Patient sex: M
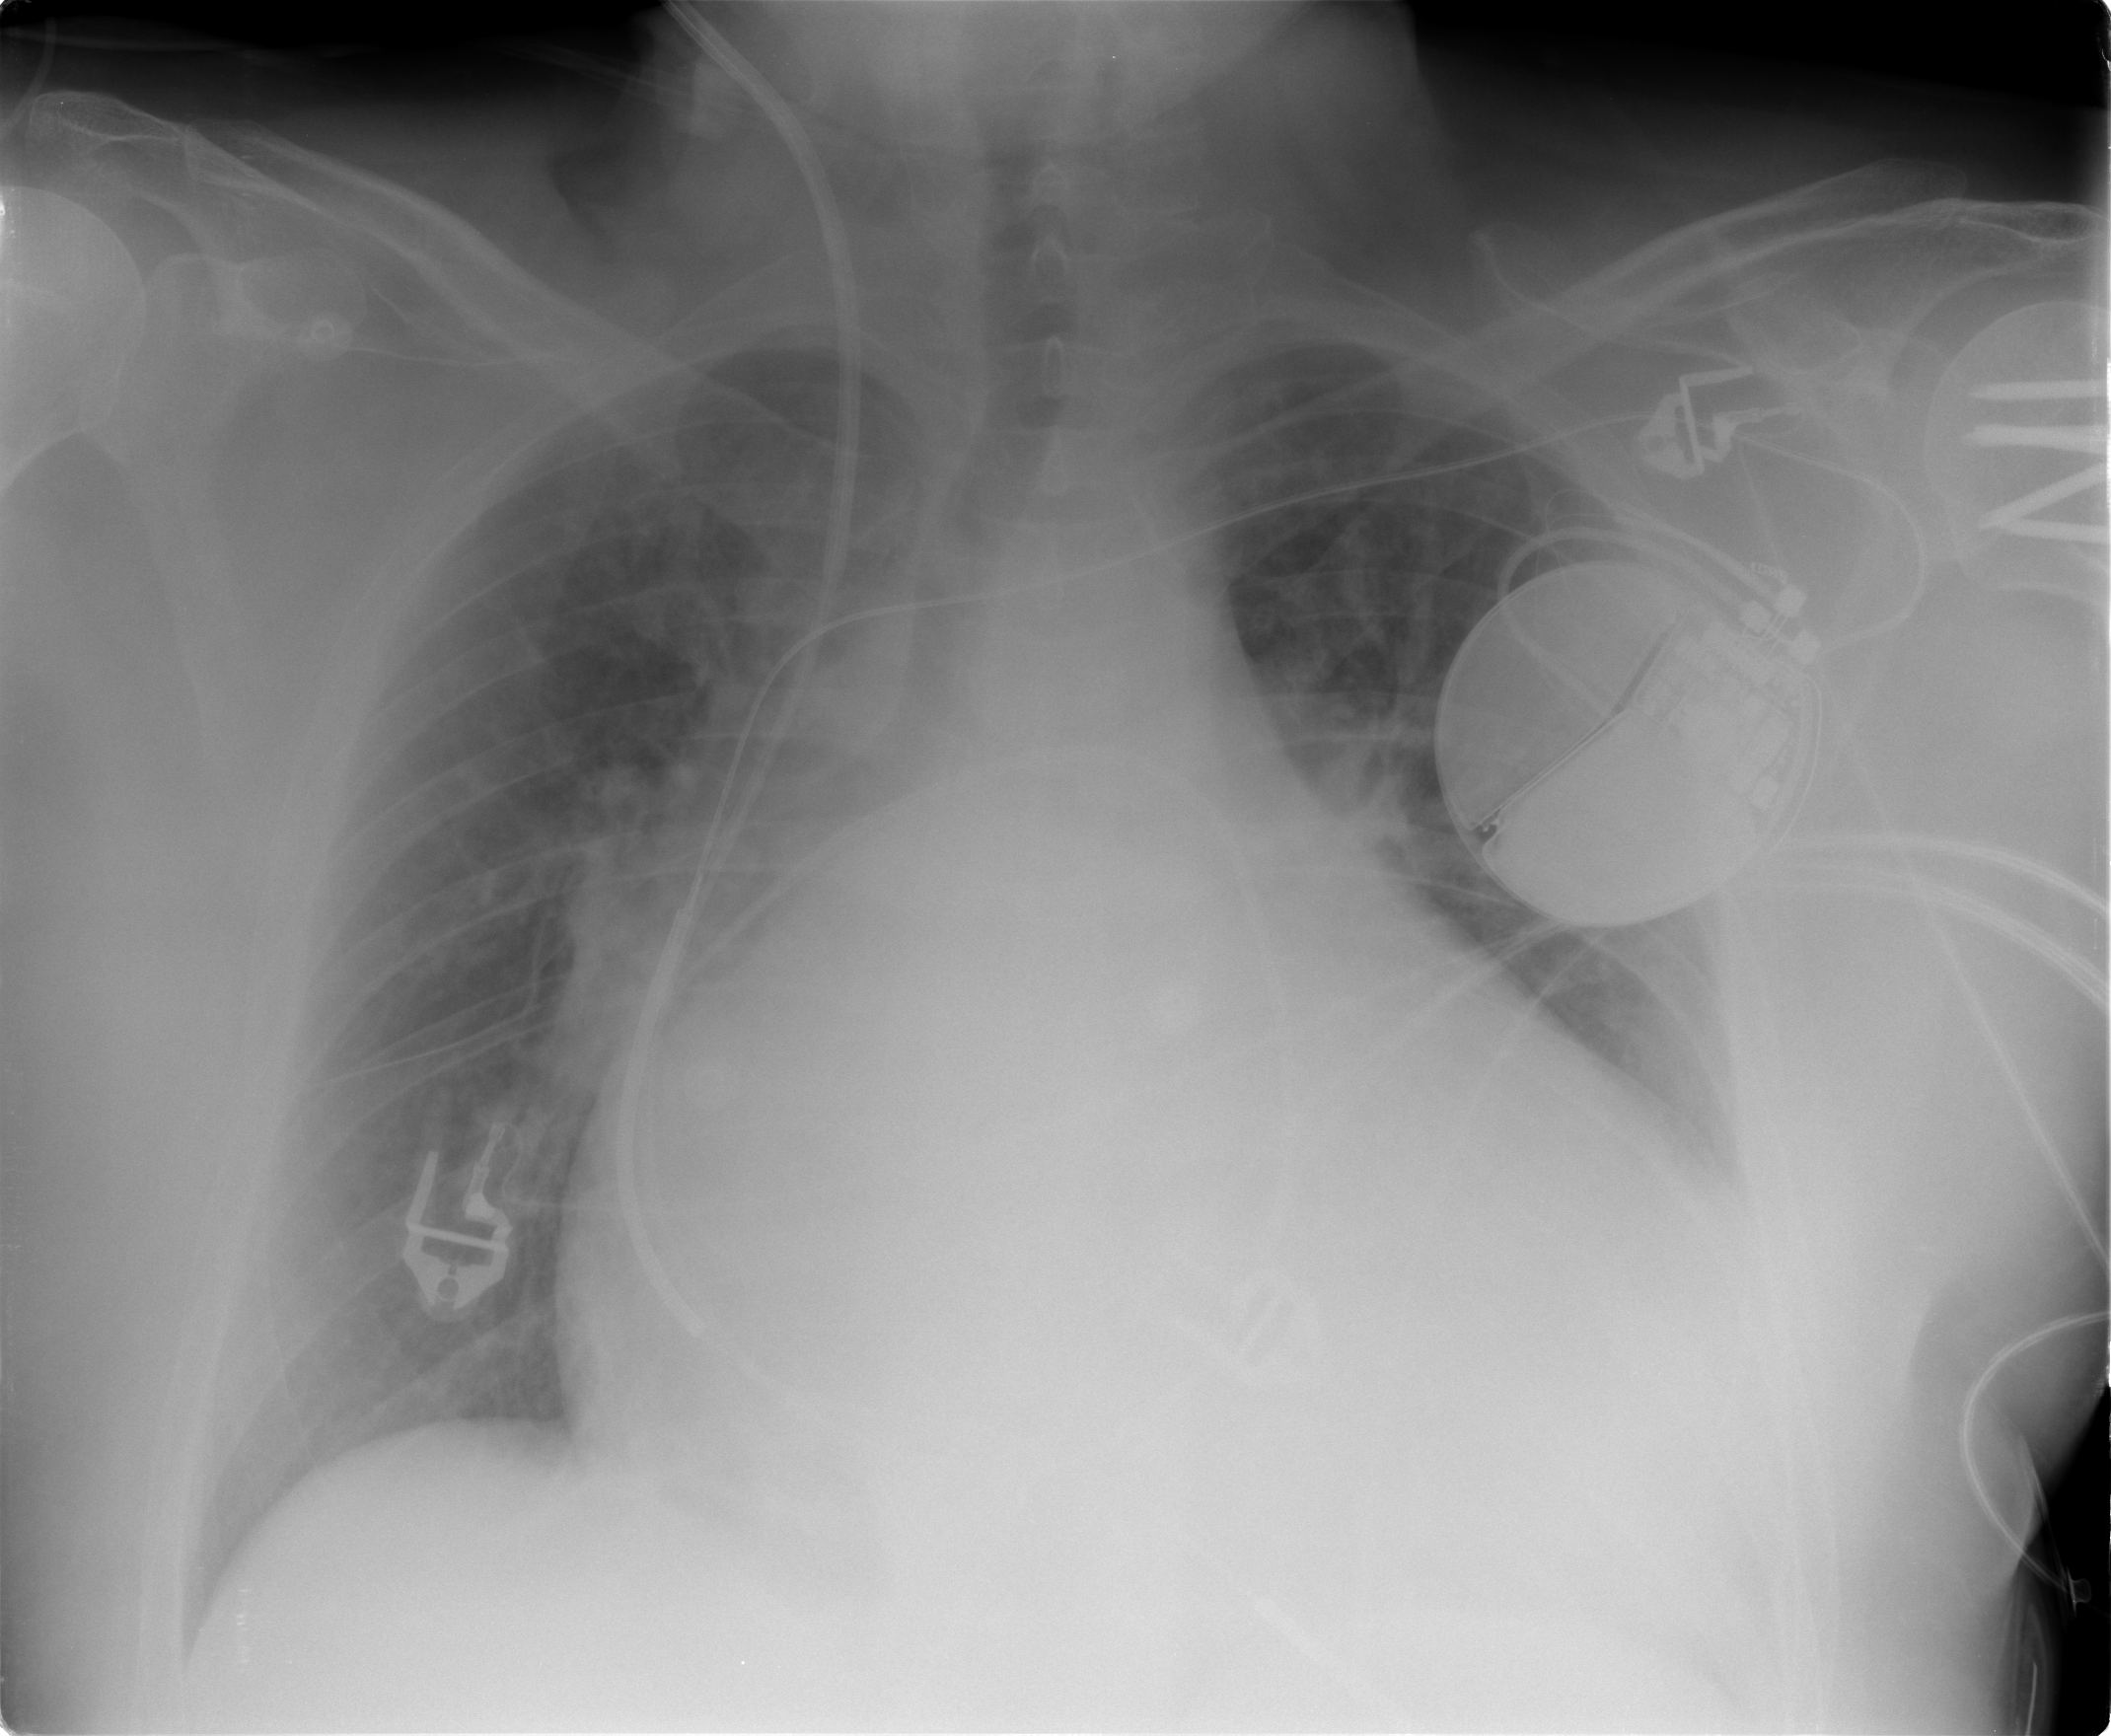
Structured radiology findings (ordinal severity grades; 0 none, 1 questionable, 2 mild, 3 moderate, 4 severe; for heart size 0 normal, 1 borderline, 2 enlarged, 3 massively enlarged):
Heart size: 3
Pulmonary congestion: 0
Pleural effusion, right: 0
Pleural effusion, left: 1
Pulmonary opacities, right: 0
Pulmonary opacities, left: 0
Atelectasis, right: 0
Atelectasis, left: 0